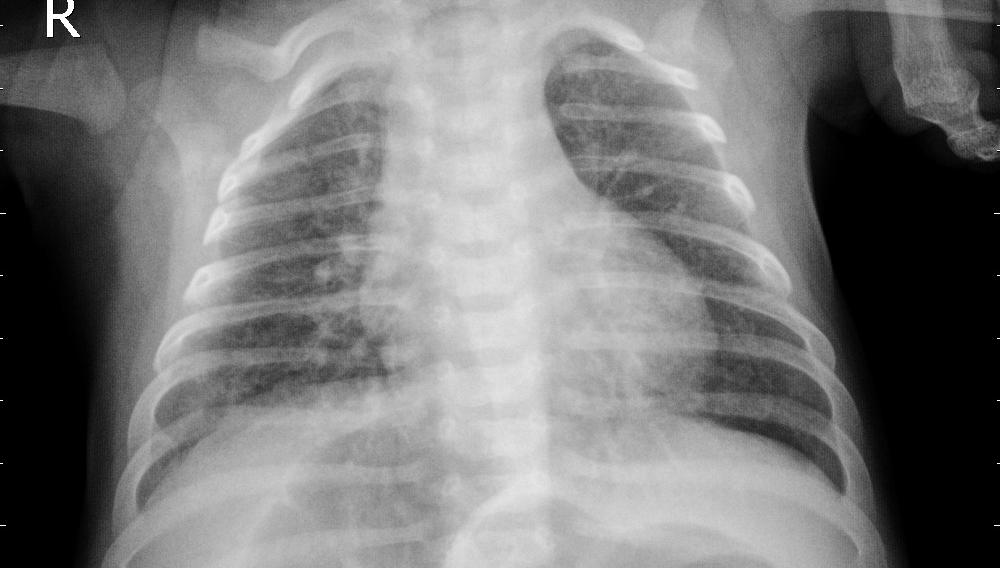
Diagnosis: PNEUMONIA